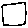
Label: square